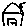
Label: house